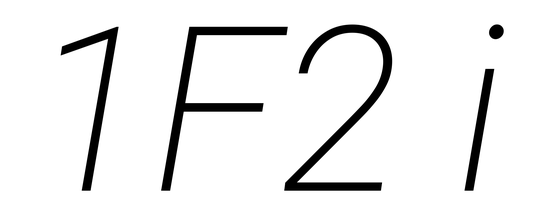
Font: Roboto-Italic_ExtraLight_Italic